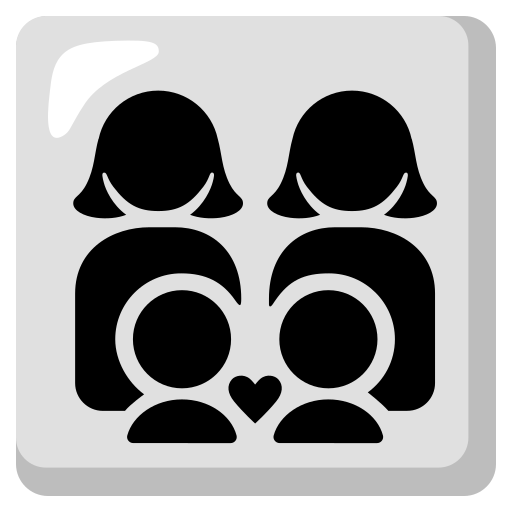
Emoji: 👩‍👩‍👦‍👦